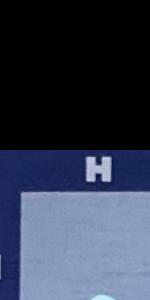
Label: Empty